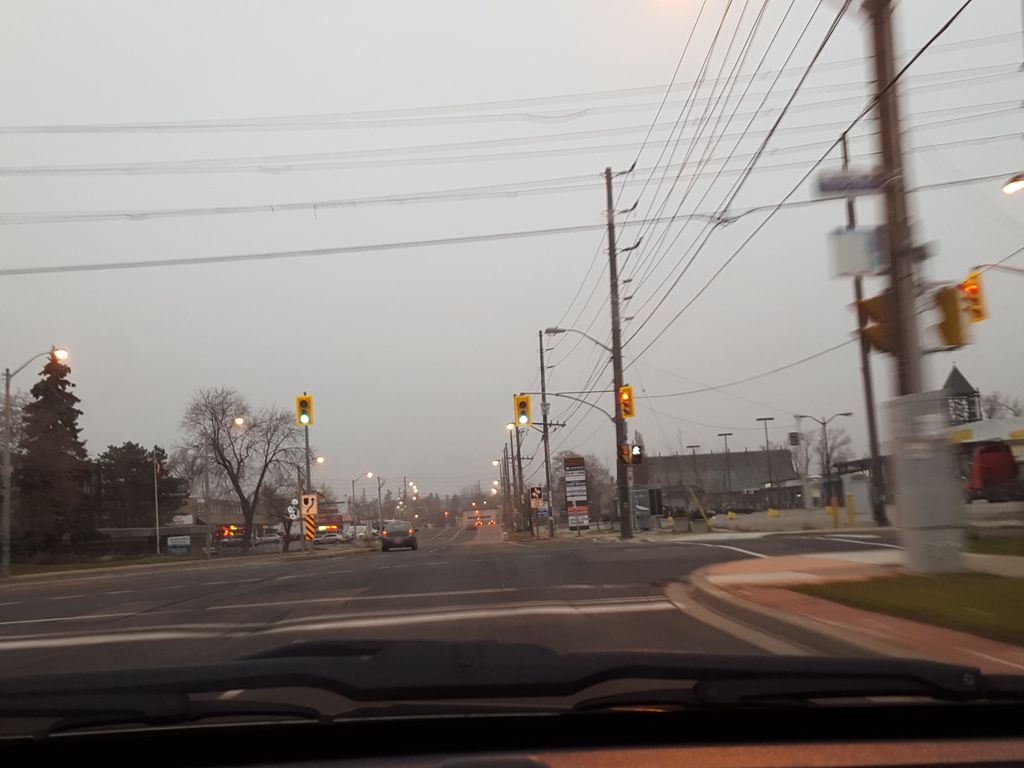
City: toronto